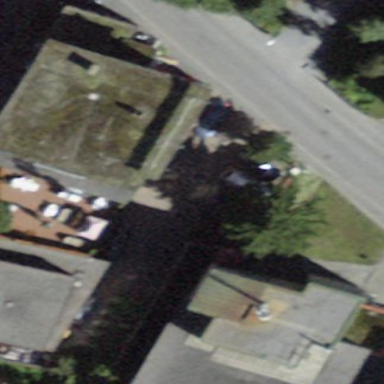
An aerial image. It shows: Hotel building.